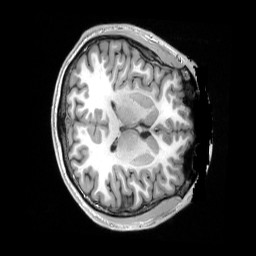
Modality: T1w
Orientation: axial
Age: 24